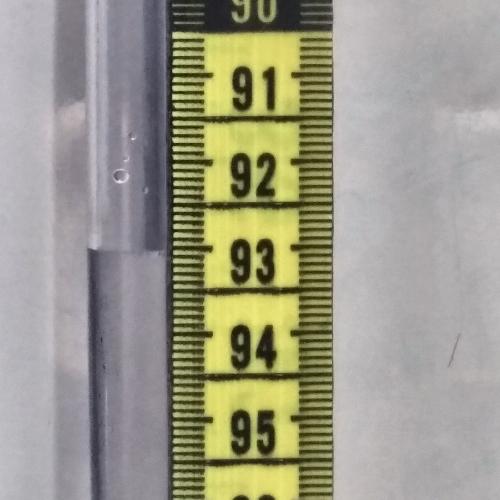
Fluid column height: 93.0 cm